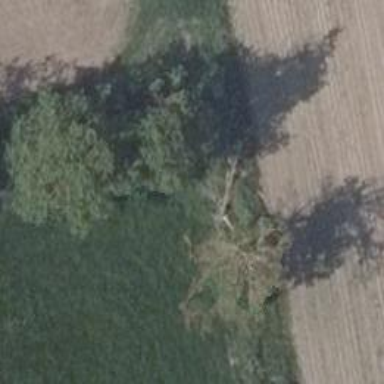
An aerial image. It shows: Deciduous tree with broadleaved leaves.